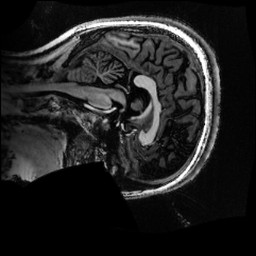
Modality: MP2RAGE
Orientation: sagittal
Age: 23
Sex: female
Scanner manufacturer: siemens
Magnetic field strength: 6.98 T
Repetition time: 6 s
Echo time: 0.00283 s